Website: ulta-beauty
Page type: payment
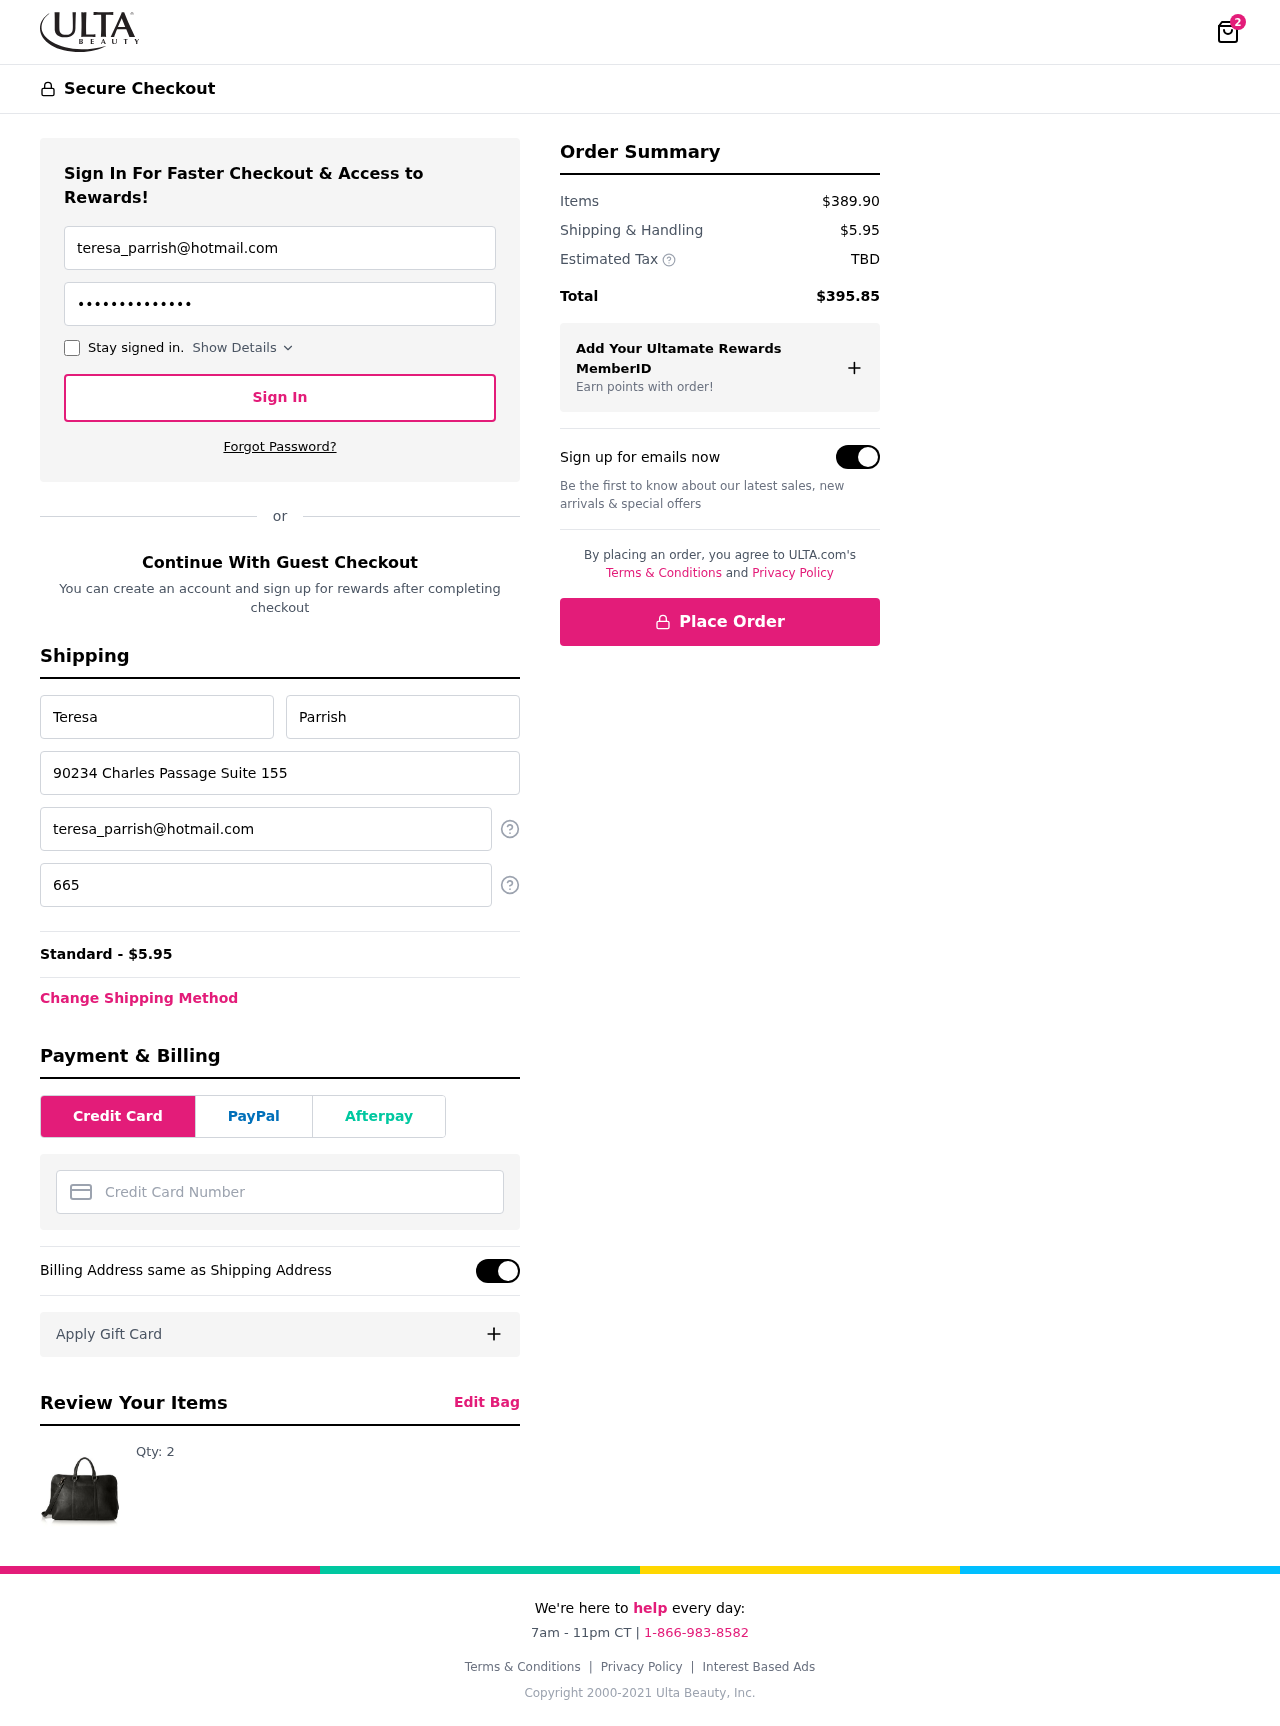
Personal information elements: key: PII_CARD_NUMBER
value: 6520 5037 4718 5040
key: PII_EMAIL
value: teresa_parrish@hotmail.com
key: PII_FIRSTNAME
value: Teresa
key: PII_LASTNAME
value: Parrish
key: PII_PHONE
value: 6659387819
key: PII_STREET
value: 90234 Charles Passage Suite 155
Product elements: key: PRODUCT1_QUANTITY
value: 2
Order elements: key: ORDER_NUM_ITEMS
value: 2
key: ORDER_SHIPPING_COST
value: $5.95
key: ORDER_SHIPPING_COST
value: Standard - $5.95
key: ORDER_SUBTOTAL
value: $389.90
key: ORDER_TAX
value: TBD
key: ORDER_TOTAL
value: $395.85